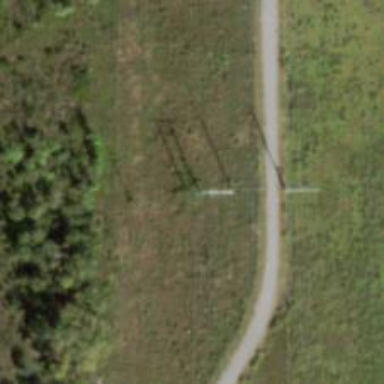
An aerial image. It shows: H-frame power tower with distinctive design.